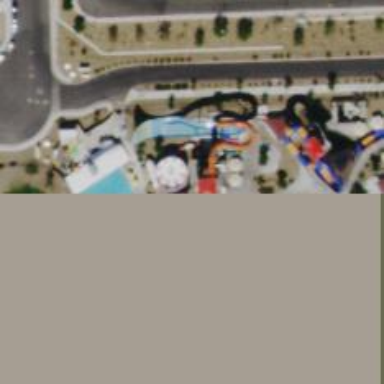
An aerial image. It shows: Water slide attraction.